Aerial crown-view tile of a tropical tree (Barro Colorado Island, Panama), acquired 20240918:
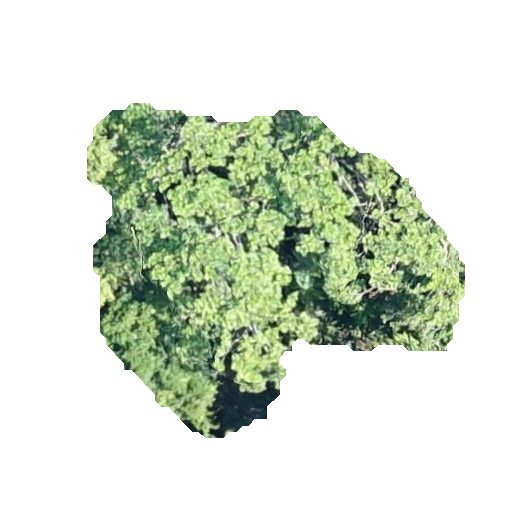
Species: Simarouba amara
GBIF accepted scientific name: Simarouba amara
Crown area: 132.539 m²